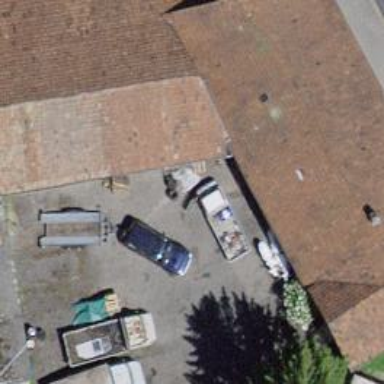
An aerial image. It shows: Gabled building with roof made of roof tiles.